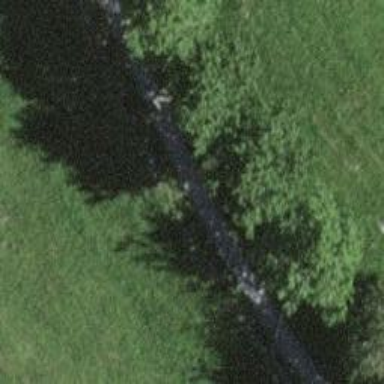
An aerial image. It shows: Abandoned railway parallel to footway with fine gravel surface.